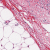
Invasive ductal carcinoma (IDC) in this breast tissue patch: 0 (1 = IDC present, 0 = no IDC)